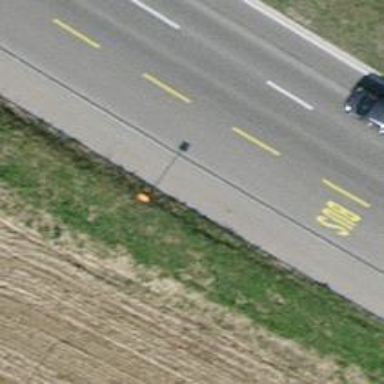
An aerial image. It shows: Aerial marker.